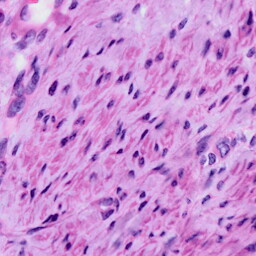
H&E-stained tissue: Cervix